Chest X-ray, PA view. Patient: 42 years old, sex F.
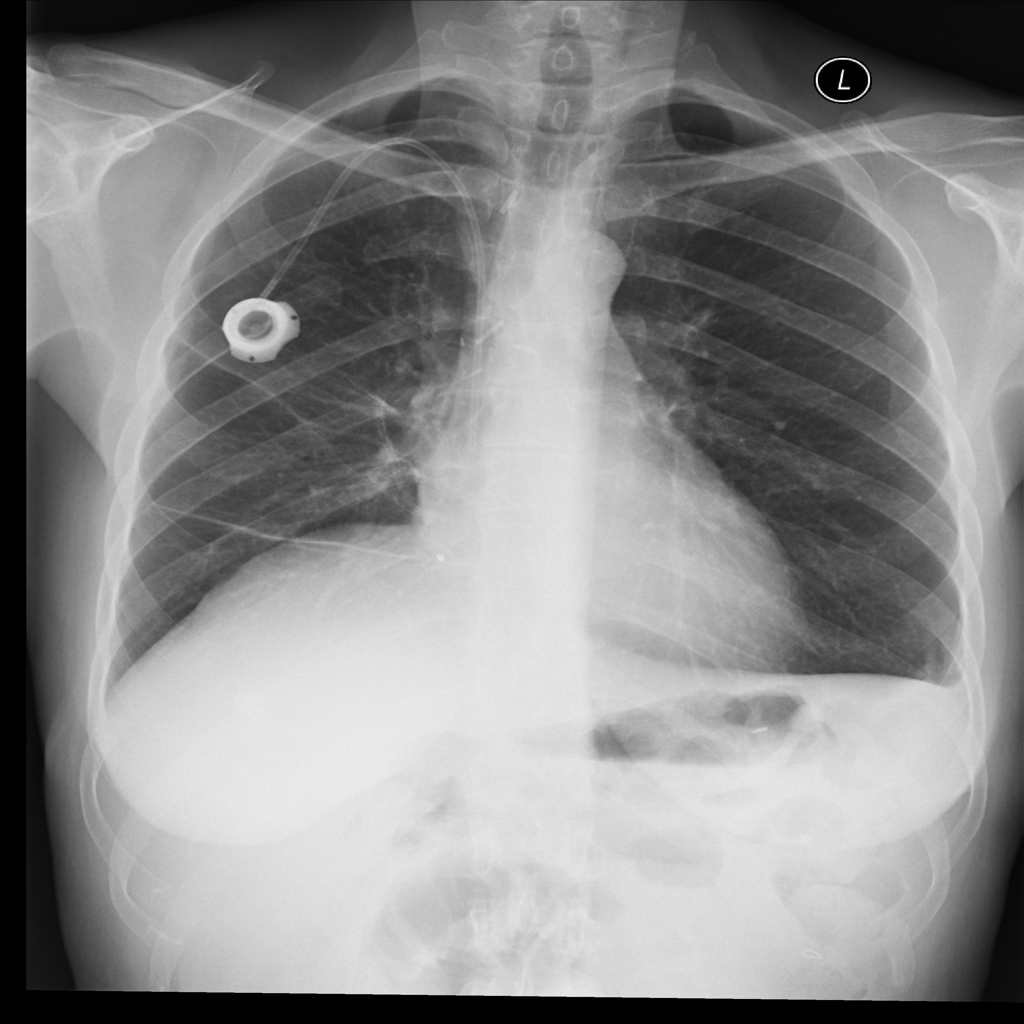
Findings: Atelectasis